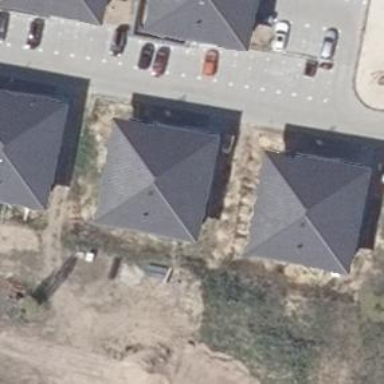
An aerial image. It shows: Image showing building with apartments.